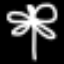
Label: palm tree